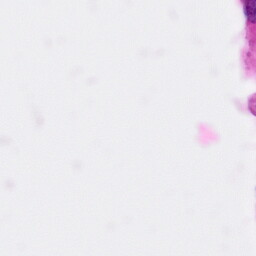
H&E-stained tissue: Pancreatic